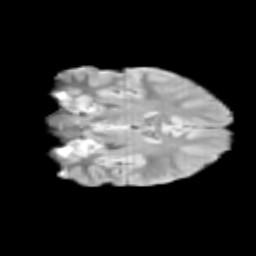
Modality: T2w
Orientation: coronal
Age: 12
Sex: female
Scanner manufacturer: siemens
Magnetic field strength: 3 T
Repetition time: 3.8 s
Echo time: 0.07 s